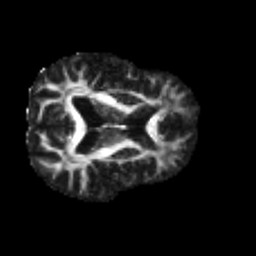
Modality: FA
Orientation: axial
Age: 35
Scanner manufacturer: philips
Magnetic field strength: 3 T
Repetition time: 8.611 s
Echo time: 0.1268 s